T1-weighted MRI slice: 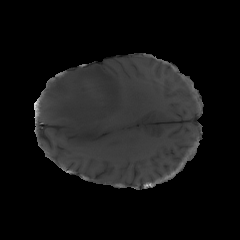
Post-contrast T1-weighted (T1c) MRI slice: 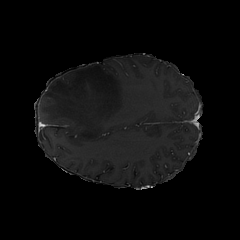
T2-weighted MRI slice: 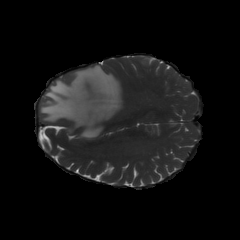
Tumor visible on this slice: yes